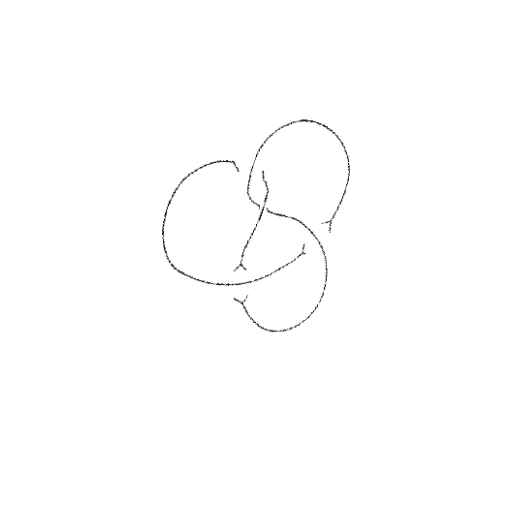
Crossing number: 4